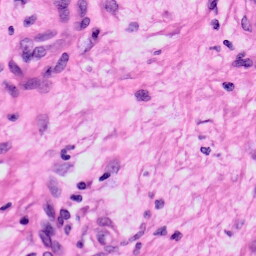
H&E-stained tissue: Skin